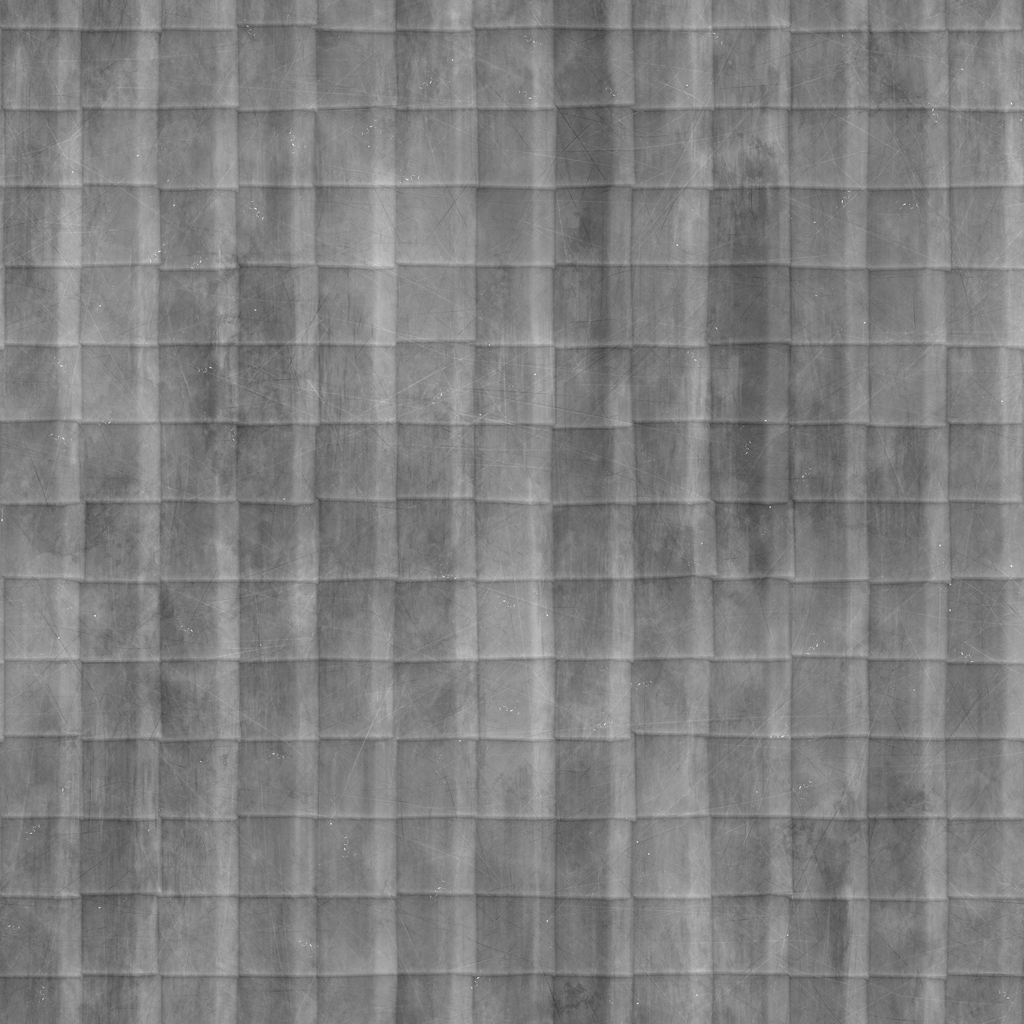
Texture map type: Roughness